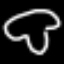
Label: mushroom